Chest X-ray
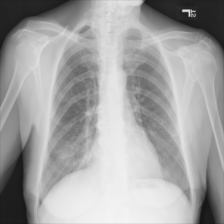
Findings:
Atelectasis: negative
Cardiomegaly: negative
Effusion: negative
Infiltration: positive
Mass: negative
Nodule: negative
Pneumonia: negative
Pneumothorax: negative
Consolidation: negative
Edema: negative
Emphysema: negative
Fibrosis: negative
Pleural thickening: negative
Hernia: negative